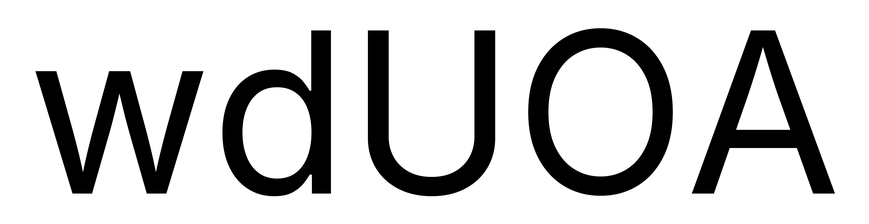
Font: Inter_Regular